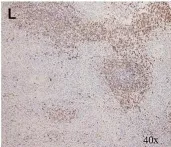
CD 21.
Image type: pathology (immunostaining)